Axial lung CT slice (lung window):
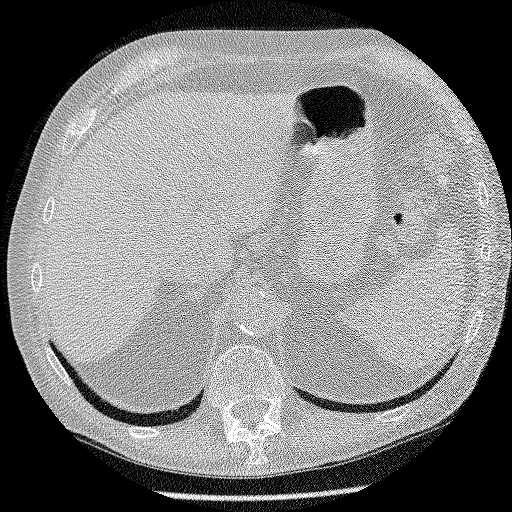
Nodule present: no